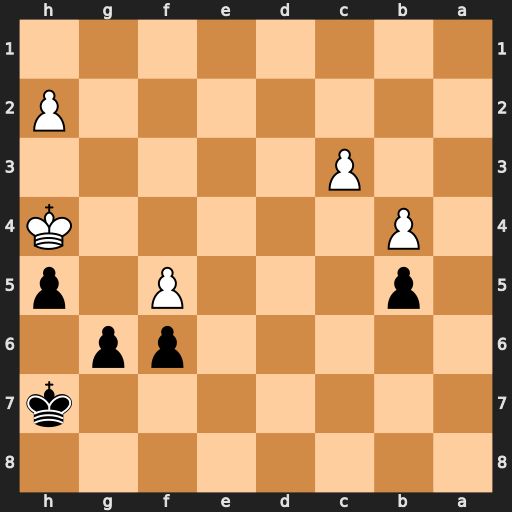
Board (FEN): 8/7k/5pp1/1p3P1p/1P5K/2P5/7P/8
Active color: b
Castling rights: -
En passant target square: -
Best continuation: Kg7 Kg3 g5 c4 bxc4